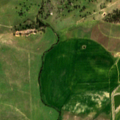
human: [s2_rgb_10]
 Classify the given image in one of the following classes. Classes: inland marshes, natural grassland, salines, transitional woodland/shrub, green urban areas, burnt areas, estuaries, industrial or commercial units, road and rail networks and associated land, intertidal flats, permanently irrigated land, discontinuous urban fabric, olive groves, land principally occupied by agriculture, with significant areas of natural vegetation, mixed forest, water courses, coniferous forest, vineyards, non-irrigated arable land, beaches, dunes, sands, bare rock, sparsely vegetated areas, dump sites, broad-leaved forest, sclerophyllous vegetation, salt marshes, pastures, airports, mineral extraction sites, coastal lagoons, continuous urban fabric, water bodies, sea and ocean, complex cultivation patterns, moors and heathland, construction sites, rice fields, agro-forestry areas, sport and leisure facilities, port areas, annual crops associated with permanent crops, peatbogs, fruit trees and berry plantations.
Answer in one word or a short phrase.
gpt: non-irrigated arable land, permanently irrigated land, agro-forestry areas